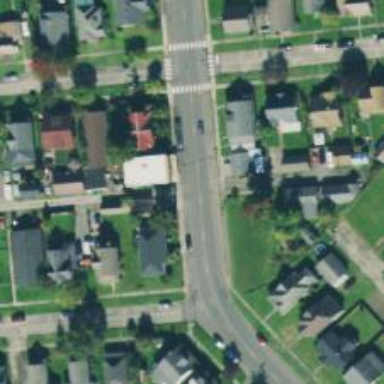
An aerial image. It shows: Alley classified as service road.